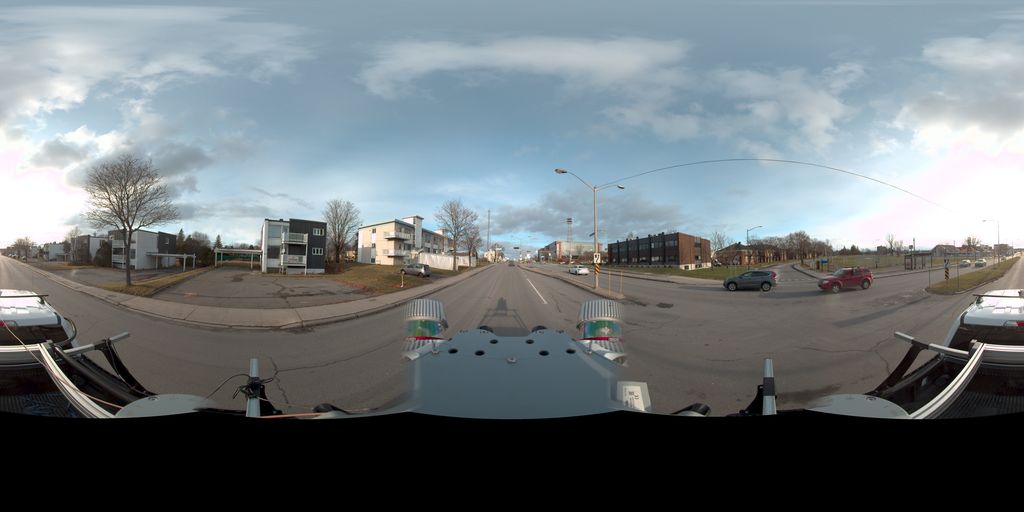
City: quebec_city